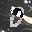
Label: 0